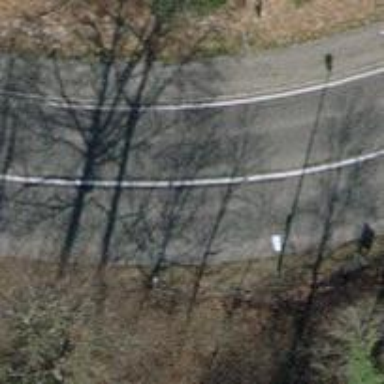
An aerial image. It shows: Secondary road with asphalt surface and cycle track on the right side.